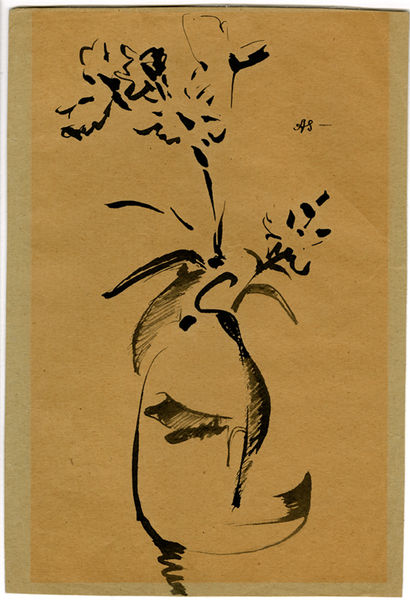
Titel: Still Life, Still Life
Künstler: Anatolii Zverev
Standort: Amherst (Massachusetts, USA)
Institution: Mead Art Museum, Amherst College
Schlagwörter: white, black, grey, flowers, japanese, print, brown, vase, flower, drawing, paper, dots, outline, abstract, still life, leaves, ink, lines, stroke, shading, asian, minimal, paint, dance, squiggles, strokes, blossom, cream, shades, no, ?, as, minimalist, initials, inequality, papyrus, brown paper, japaense, creme, parchment paper